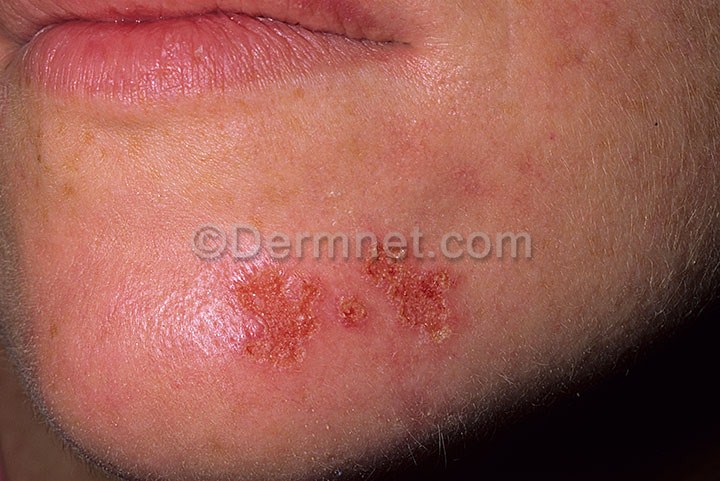
Disease: Warts Molluscum and other Viral Infections